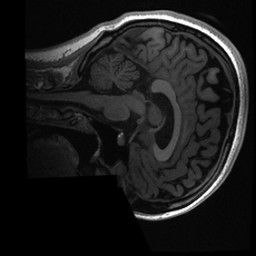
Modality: T1w
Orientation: sagittal
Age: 20
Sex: female